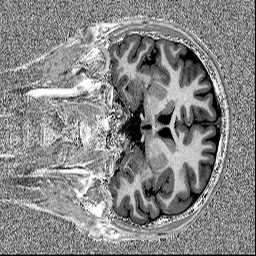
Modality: MP2RAGE
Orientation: coronal
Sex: male